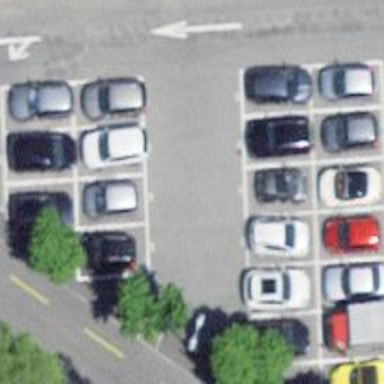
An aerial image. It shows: Asphalt parking aisle along service road.